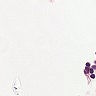
Metastatic tissue present: no